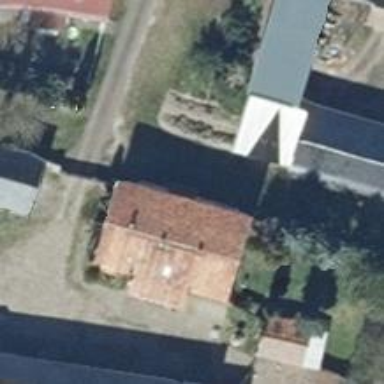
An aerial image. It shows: House with flat grey roof.